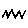
Label: zigzag